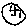
Label: circle